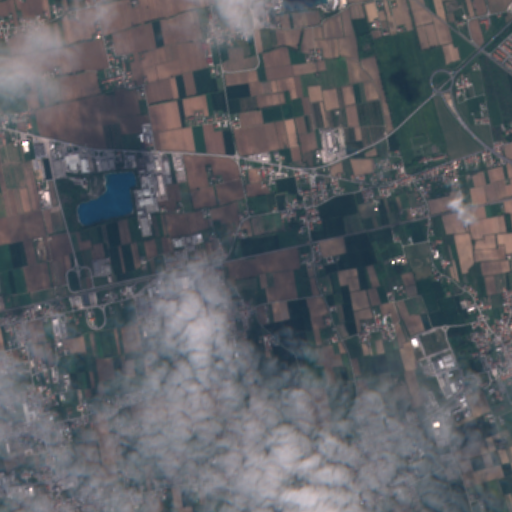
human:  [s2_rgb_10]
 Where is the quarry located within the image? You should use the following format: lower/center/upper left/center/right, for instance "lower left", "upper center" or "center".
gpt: The quarry is located in the center left of the image.
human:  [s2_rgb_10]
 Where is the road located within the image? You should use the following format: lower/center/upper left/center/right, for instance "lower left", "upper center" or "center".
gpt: There is no road in the image.